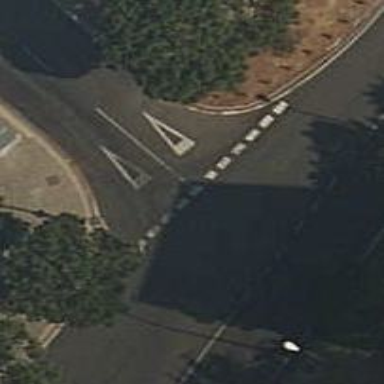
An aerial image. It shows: Road with "give way" sign.